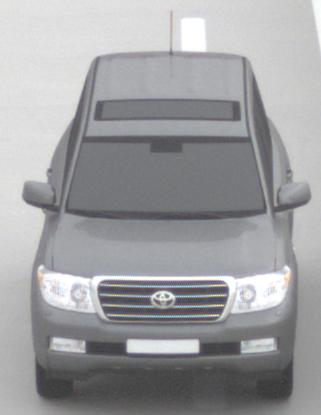
Make: Toyota
Model: Land Cruiser V8 4.7
Detailed model: Land Cruiser V8 (J20)
Model produced from: 2008/03
Model produced until: 2009/11
Doors: 5
Color: gray
Road condition: dry road
Daytime: morning or afternoon
Contrast: low contrast